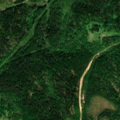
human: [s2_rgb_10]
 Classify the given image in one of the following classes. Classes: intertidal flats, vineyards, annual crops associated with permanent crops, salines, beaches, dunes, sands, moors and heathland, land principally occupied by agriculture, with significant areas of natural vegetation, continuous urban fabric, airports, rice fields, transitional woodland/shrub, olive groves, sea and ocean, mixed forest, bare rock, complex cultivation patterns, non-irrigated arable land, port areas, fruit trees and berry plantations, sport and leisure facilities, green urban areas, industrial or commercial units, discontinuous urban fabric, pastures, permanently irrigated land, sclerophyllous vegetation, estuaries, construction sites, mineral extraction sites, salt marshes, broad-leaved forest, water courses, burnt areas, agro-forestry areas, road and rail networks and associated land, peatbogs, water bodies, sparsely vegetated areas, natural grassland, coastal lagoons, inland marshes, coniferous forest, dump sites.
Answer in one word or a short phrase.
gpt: mixed forest